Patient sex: F
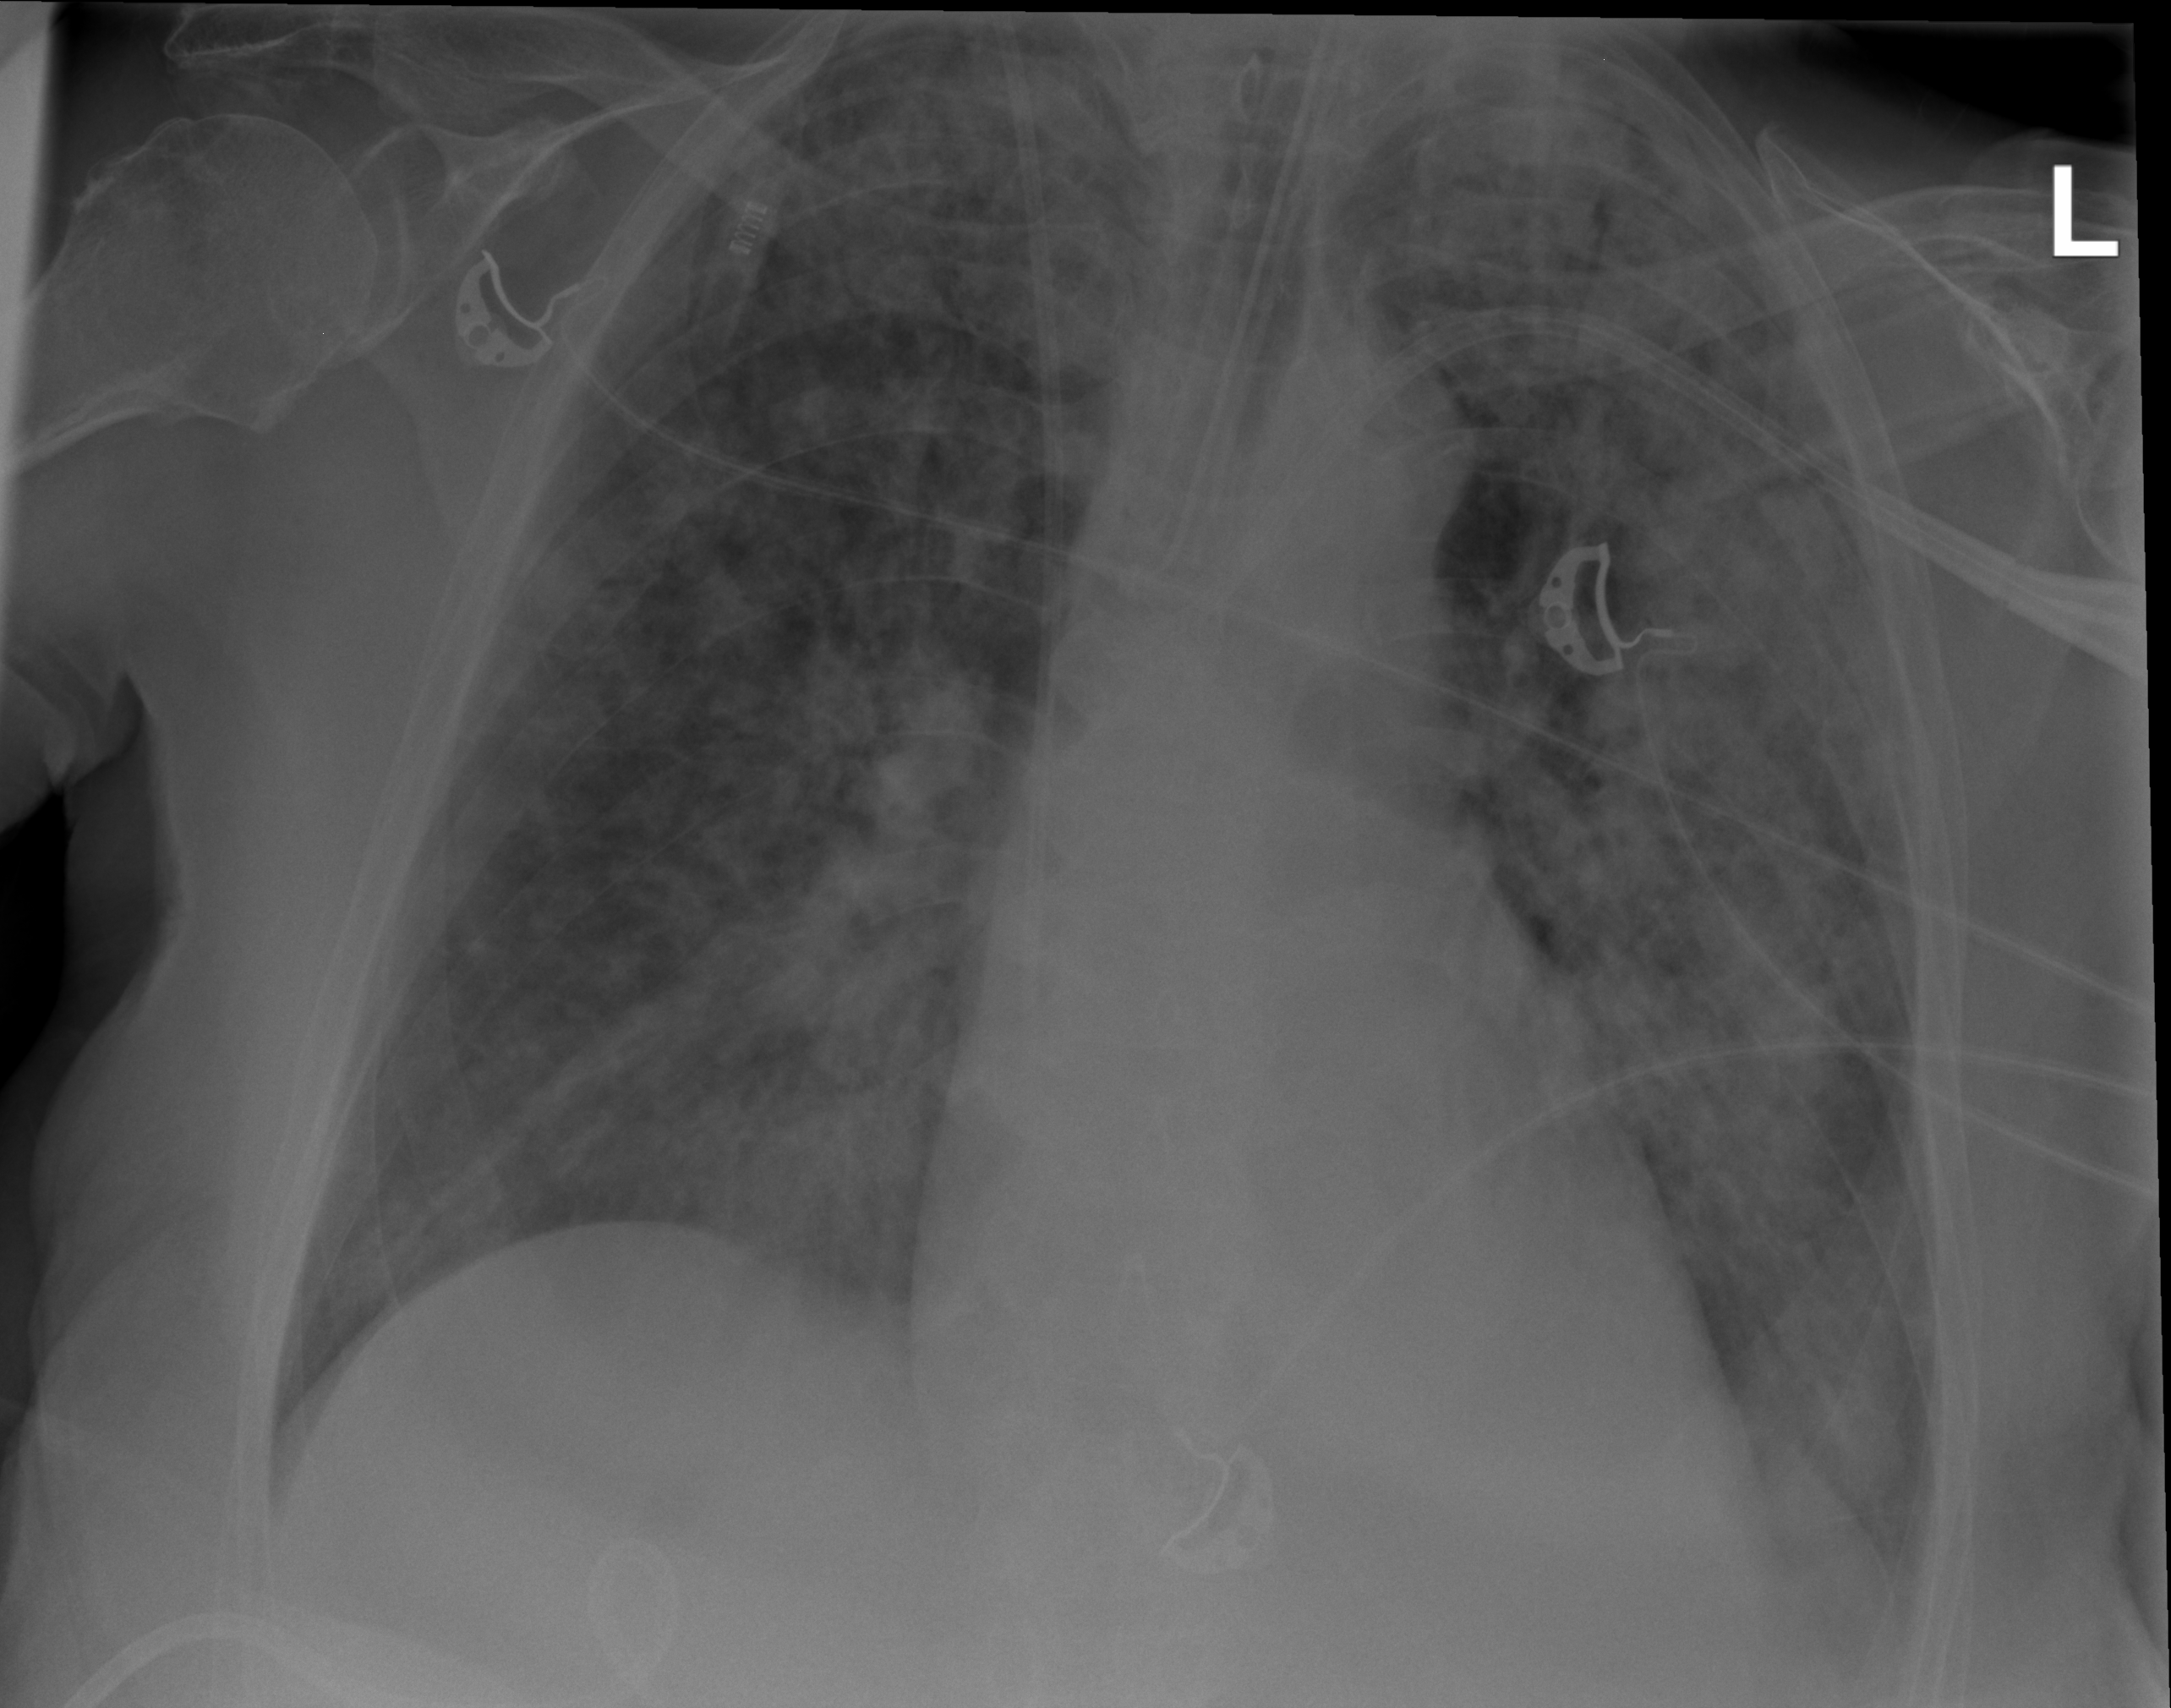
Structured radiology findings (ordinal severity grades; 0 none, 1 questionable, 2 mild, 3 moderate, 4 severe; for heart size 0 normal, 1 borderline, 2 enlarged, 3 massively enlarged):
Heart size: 0
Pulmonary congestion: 0
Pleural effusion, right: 0
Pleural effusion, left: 0
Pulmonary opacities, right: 3
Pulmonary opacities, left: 3
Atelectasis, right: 3
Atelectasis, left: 3